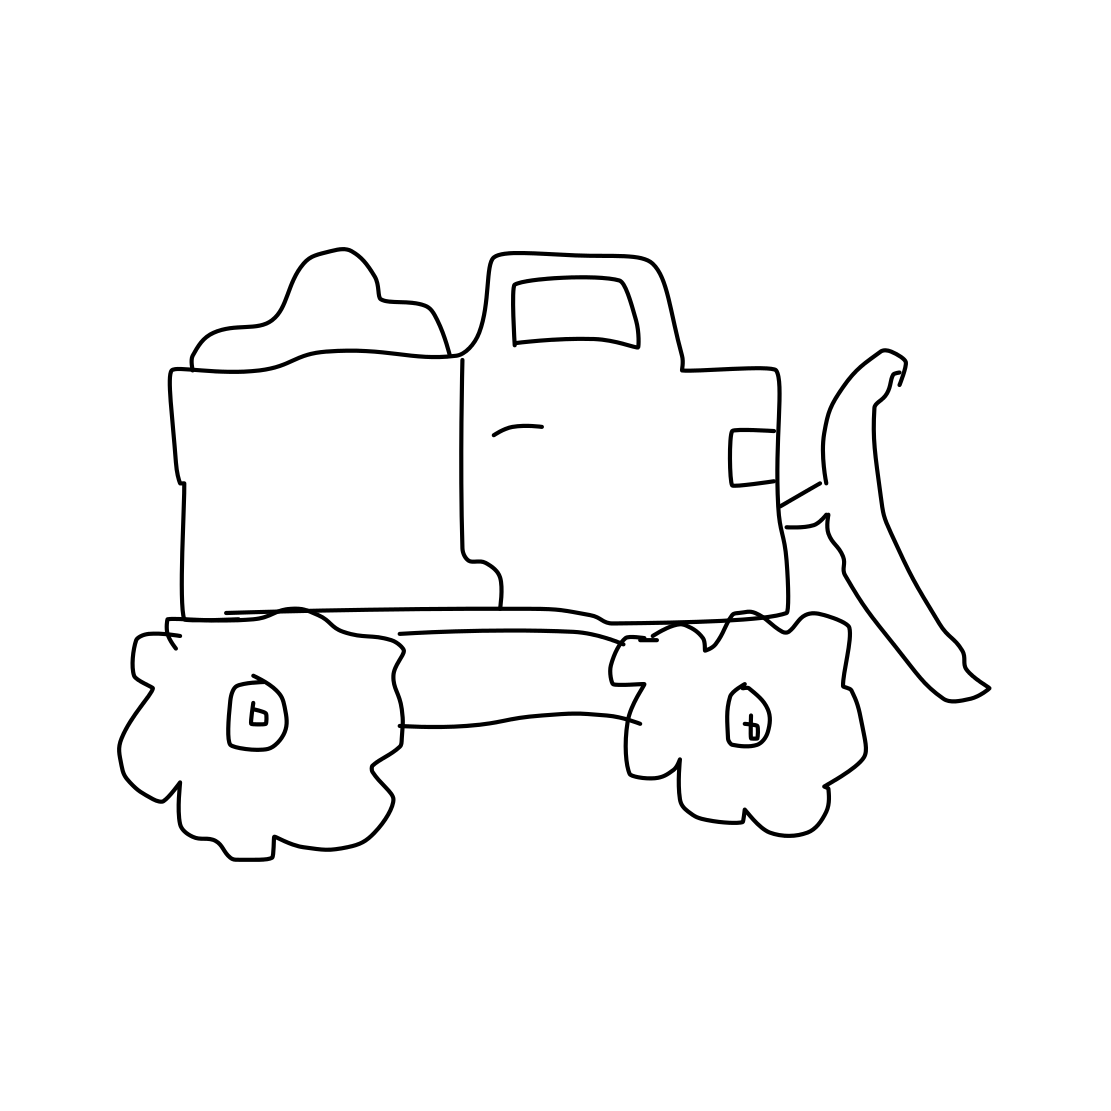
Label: bulldozer